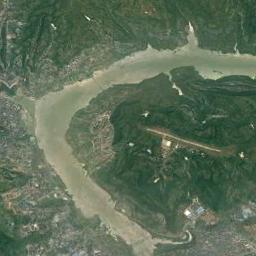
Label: river